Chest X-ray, AP view. Patient: 25 years old, sex F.
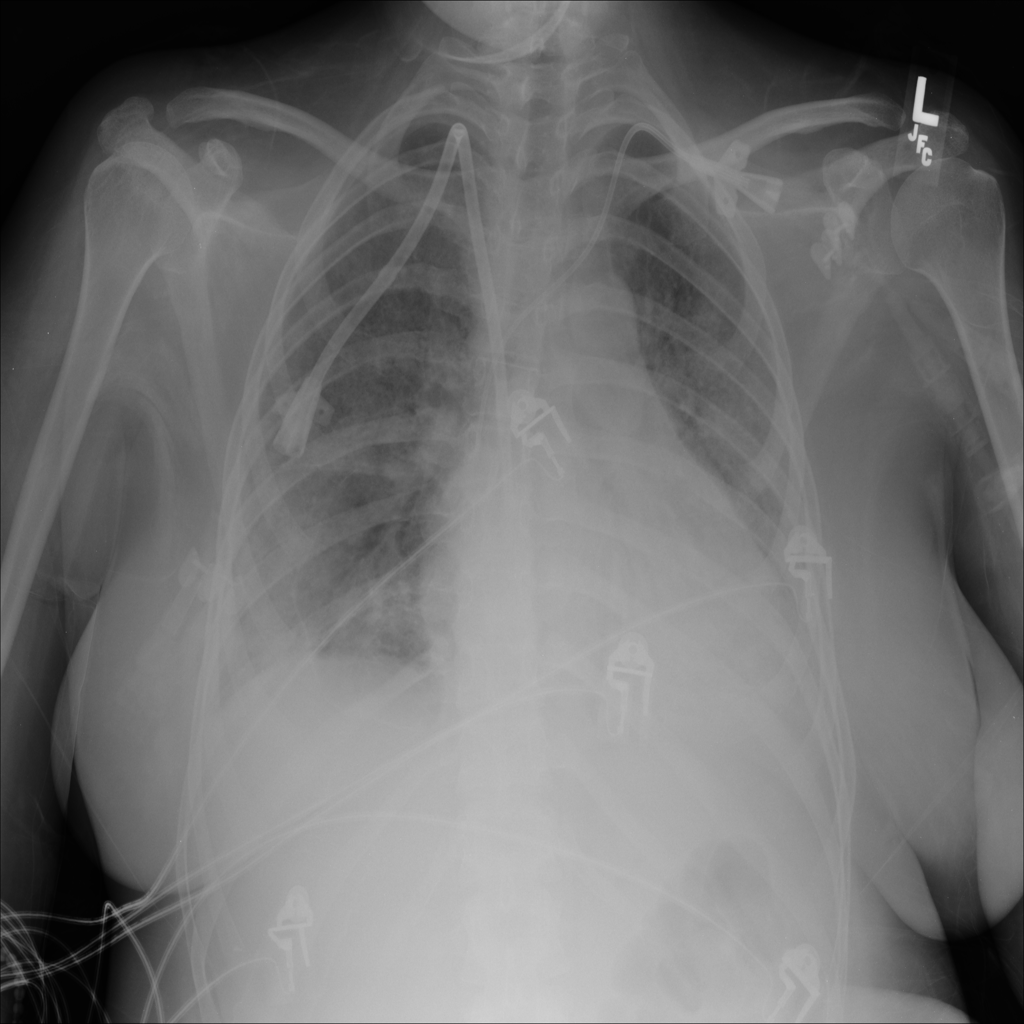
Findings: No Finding